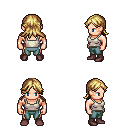
a pixel art fantasy rpg character, male body template, human, light skin, white pirate shirt, teal pants, blonde loose hair, maroon shoes, four views (front, back, left, right), 2x2 character sprite sheet, small pixel art, hard edges, no anti-aliasing